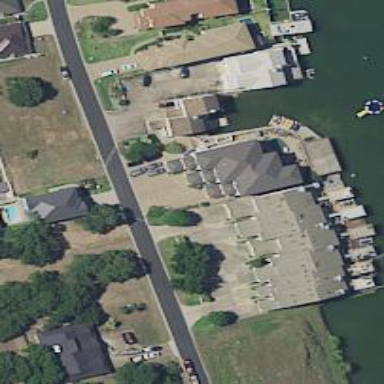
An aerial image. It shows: Boathouse building.